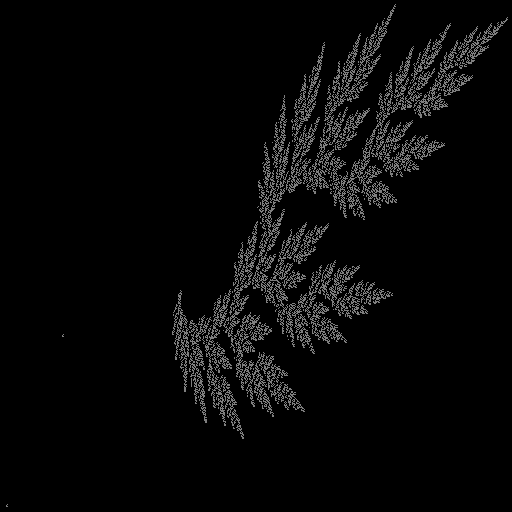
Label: cedarleaf